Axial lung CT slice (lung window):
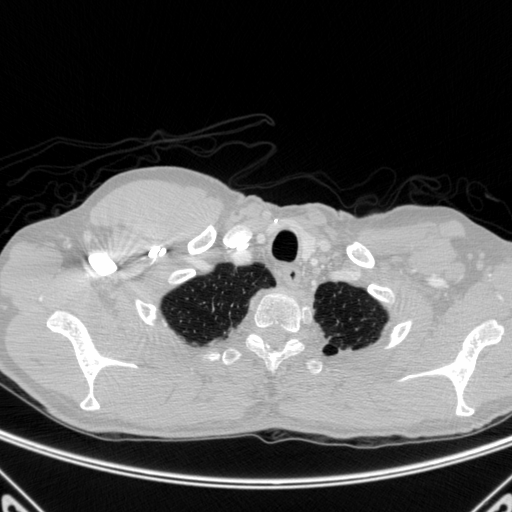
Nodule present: no